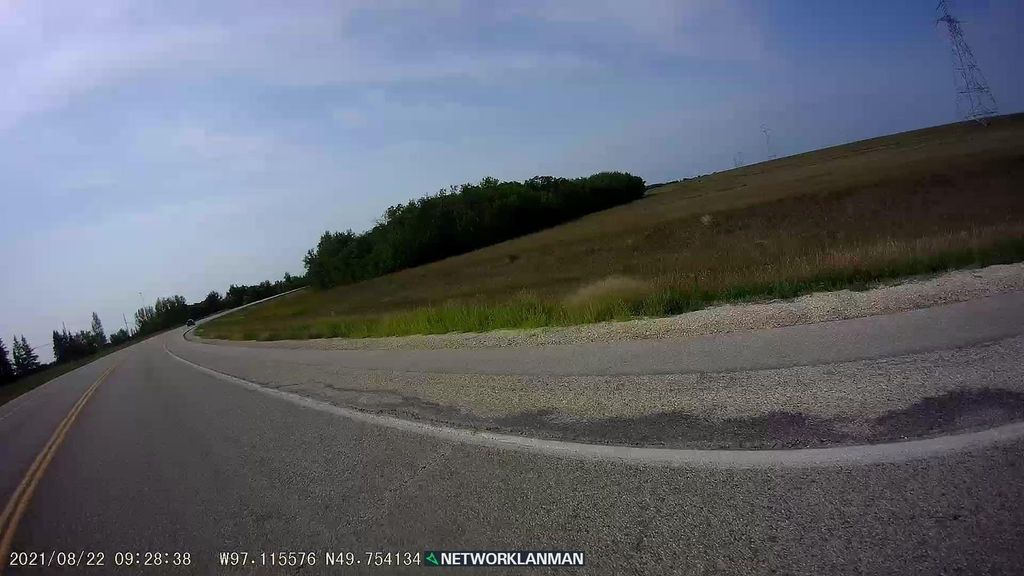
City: winnipeg